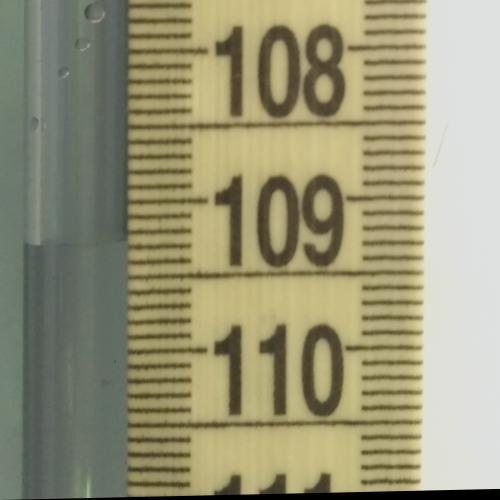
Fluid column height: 109.3 cm